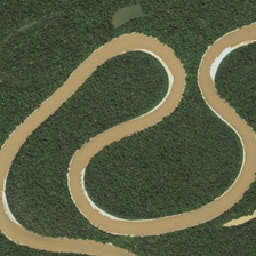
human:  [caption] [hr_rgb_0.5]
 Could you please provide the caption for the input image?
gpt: Here is a rather twisted Yellow River in this lush forest.

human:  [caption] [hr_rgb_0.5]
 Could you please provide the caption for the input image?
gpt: In this lush forest, there is a winding Yellow River.

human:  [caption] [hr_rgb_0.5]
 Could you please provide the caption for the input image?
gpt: The Twisted River is across the jungle.

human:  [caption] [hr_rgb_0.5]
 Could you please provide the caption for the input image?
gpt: The winding river runs through the dense forest.

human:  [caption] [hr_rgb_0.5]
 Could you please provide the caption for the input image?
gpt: Here is a rather twisted yellow river in this lush forest at.